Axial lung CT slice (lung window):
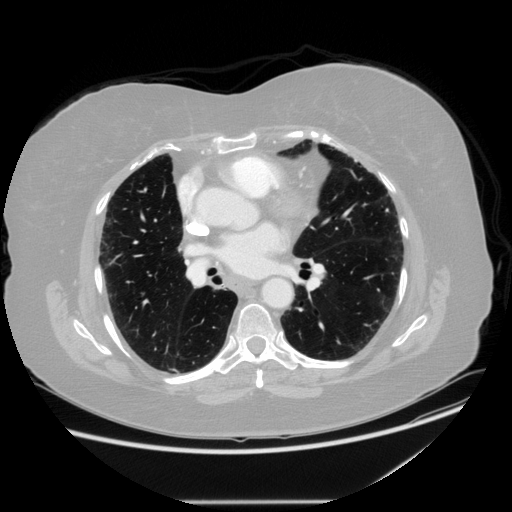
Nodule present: no